Question: I am trying to display a simple alert working on my activity when no internet connection is available, however, for some reason I dont know, when I set the icon for the alert, the box gets messy, too big. Below is my code:
'''
@Override
protected Dialog onCreateDialog(int id) {
switch (id) {
case 1:
return new AlertDialog.Builder(SplashScreen.this)
.setTitle("Aviso")
.setIcon(R.drawable.alert_dialog_icon)
.setMessage("Acesso a internet nao disponivel. Clique OK para sair.")
.setCancelable(false)
.setPositiveButton("OK", new DialogInterface.OnClickListener() {
public void onClick(DialogInterface dialog, int id) {
SplashScreen.this.finish();
}
})
.create();
}
return null;
}
'''
the result of this code is displayed in the image below.

What am I doing wrong? Am I missing anything? This code was straightly copied from the API demos source code, which works perfectly in my device.
Thanks a lot
T
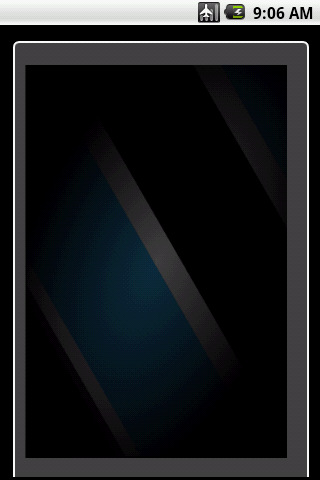
Answer: May be the ....
Scale the image to a upto small size and use ..!! instead of id